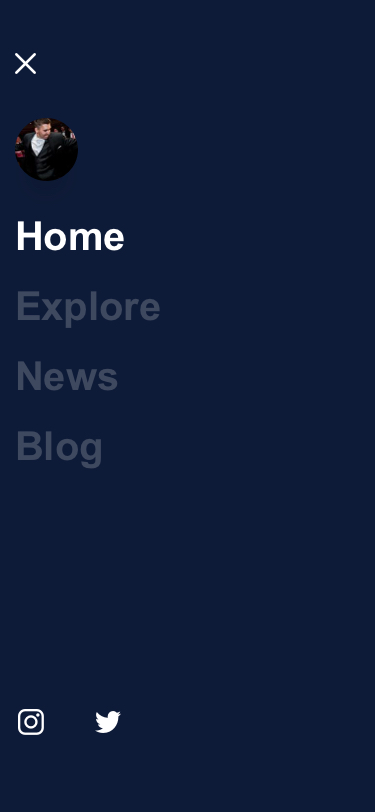
Text in this UI design:

Explore
News
Blog

Home